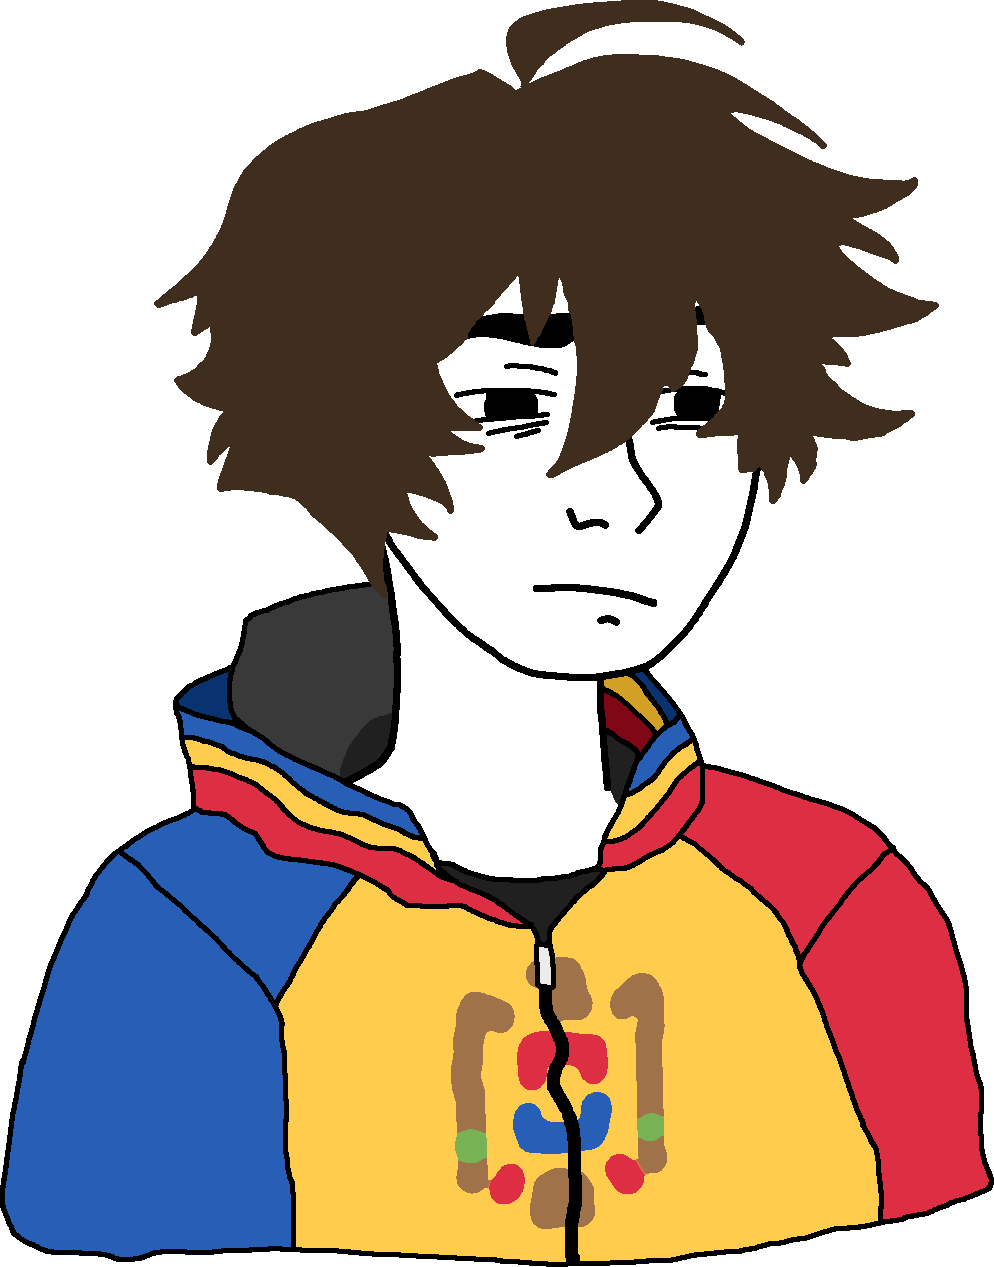
Label: 5_Twinkjak